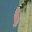
Label: 1